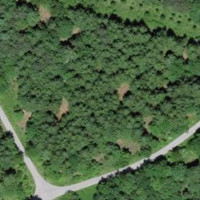
EUNIS habitat code: 43
Species observed at this site:
Tussilago farfara